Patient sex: F
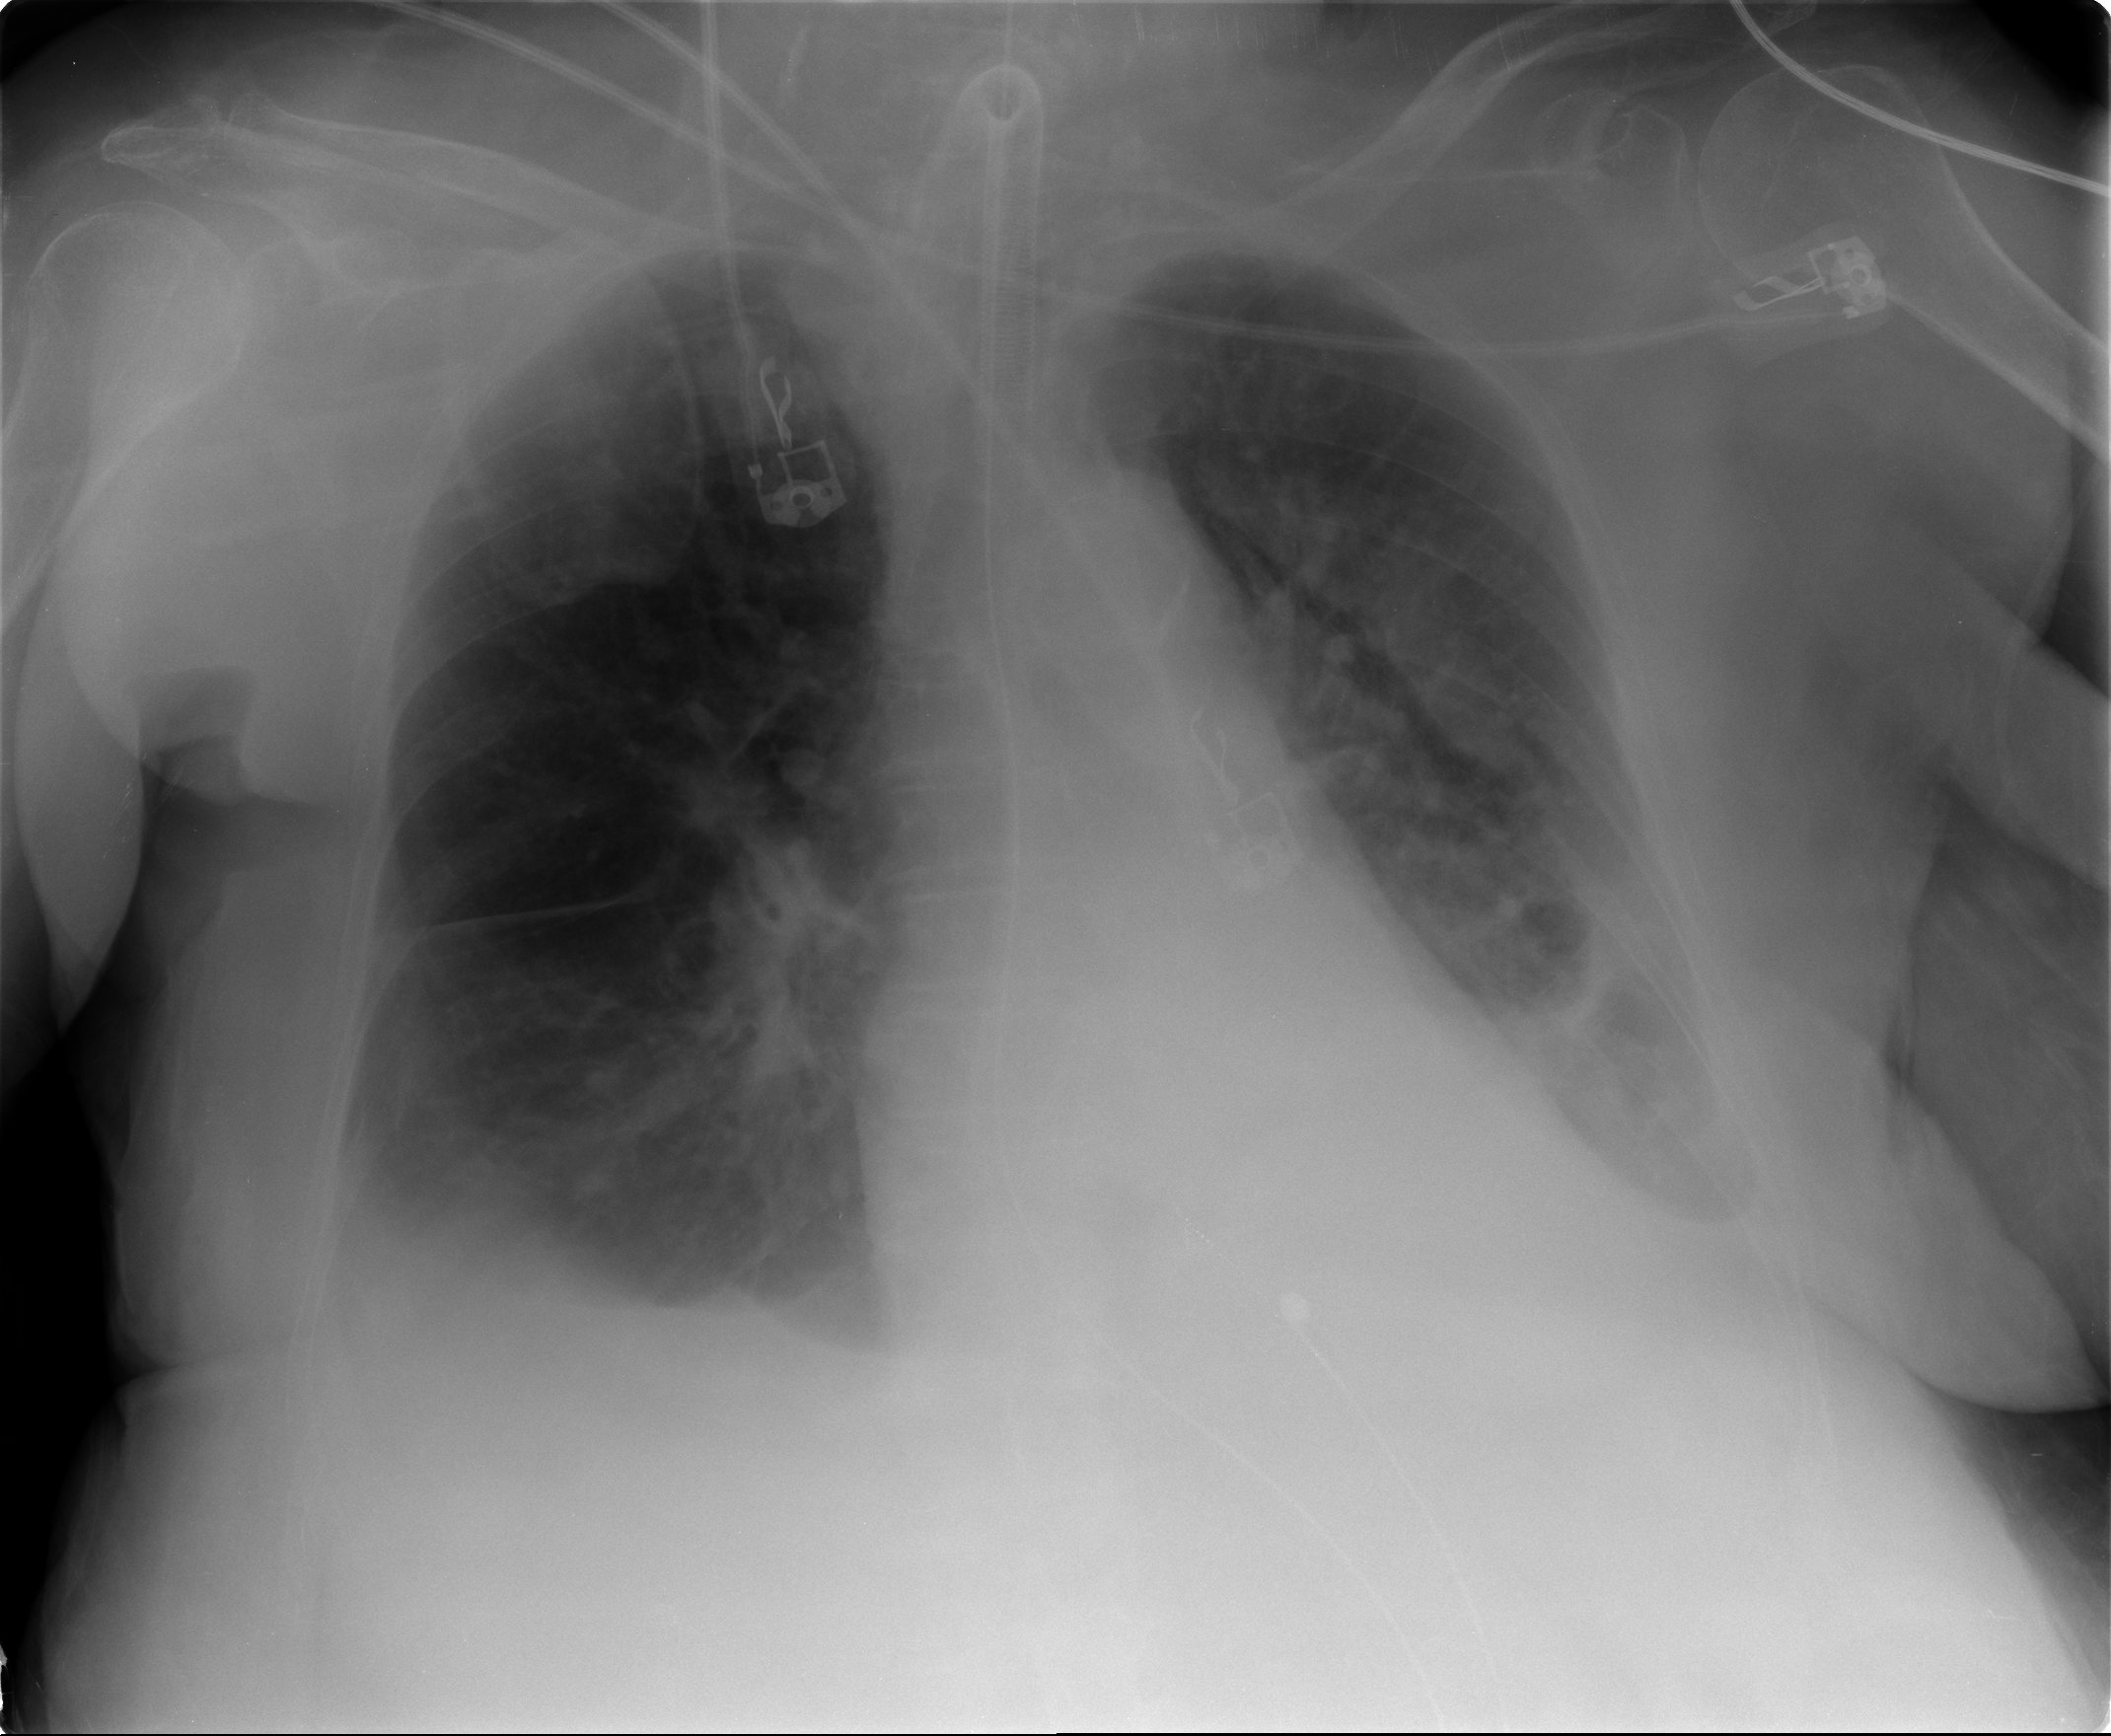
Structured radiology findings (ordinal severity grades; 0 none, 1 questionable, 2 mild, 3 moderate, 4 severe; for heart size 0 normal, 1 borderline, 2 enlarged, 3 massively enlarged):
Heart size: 0
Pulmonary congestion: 2
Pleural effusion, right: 2
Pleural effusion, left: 3
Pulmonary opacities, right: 0
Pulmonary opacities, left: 0
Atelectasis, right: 2
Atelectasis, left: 2